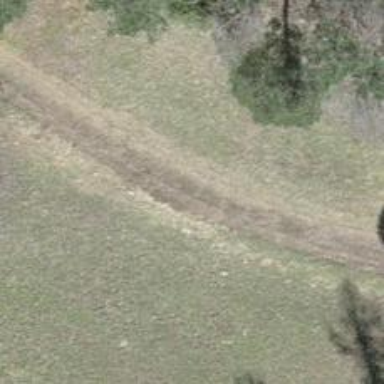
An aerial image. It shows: Dirt track road with grade 4 tracktype.